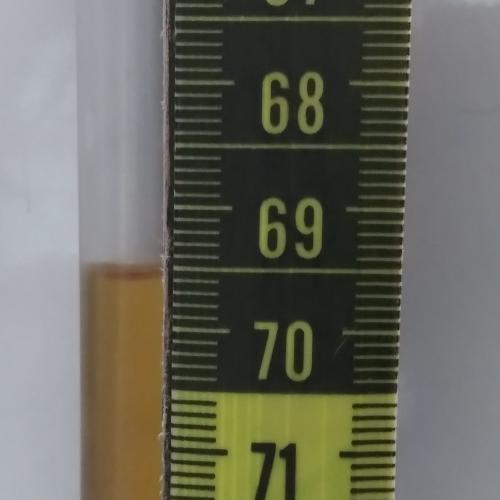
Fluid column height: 69.6 cm